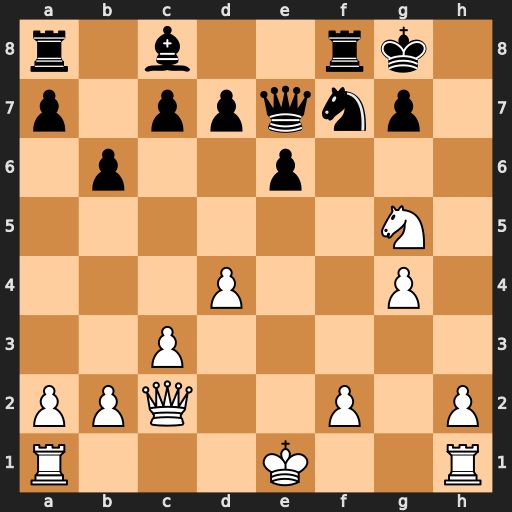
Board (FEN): r1b2rk1/p1ppqnp1/1p2p3/6N1/3P2P1/2P5/PPQ2P1P/R3K2R
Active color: w
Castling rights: KQ
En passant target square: -
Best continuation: Qh7#